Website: apple
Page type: address-validator
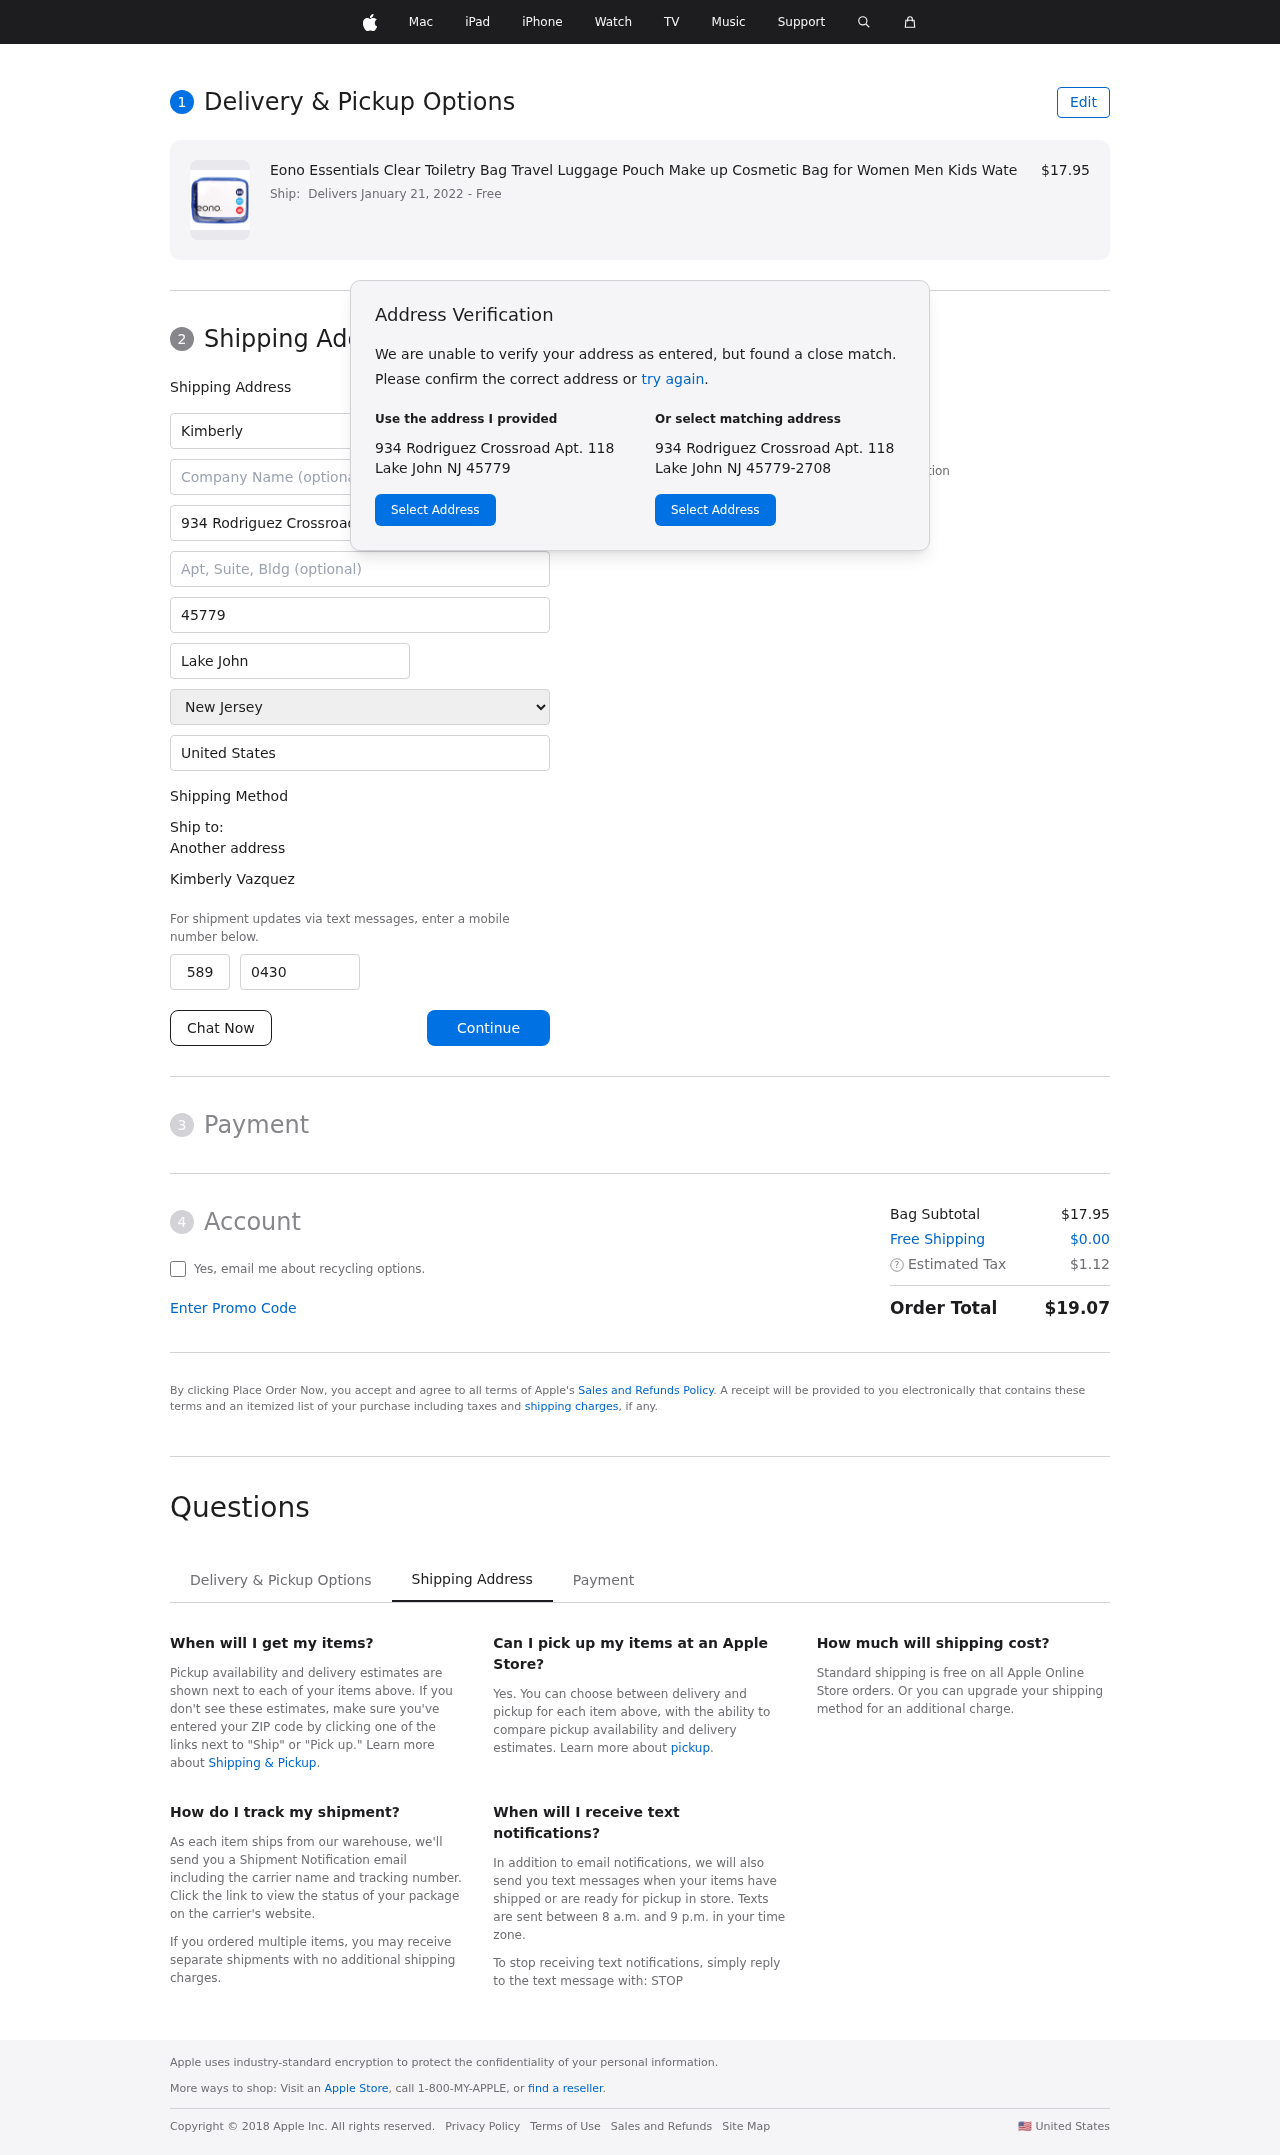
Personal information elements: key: PII_CITY
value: Lake John
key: PII_COUNTRY
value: United States
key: PII_FIRSTNAME
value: Kimberly
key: PII_FULLNAME
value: Kimberly Vazquez
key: PII_LASTNAME
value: Vazquez
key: PII_PHONE_AREA
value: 589
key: PII_PHONE_SUFFIX
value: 0430
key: PII_POSTCODE
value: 45779
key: PII_STATE
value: New Jersey
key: PII_STREET
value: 934 Rodriguez Crossroad Apt. 118
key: PII_CITY_STATE_ZIP
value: Lake John NJ 45779
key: PII_STATE_ABBR
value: NJ
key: PII_POSTCODE_FULL
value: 45779
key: PII_POSTCODE_NUMERIC
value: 45779
Product elements: key: PRODUCT1_NAME
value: Eono Essentials Clear Toiletry Bag Travel Luggage Pouch Make up Cosmetic Bag for Women Men Kids Wate
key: PRODUCT1_PRICE
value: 17.95
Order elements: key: ORDER_DELIVERY_DATE
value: Delivers January 21, 2022
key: ORDER_SUBTOTAL
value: $17.95
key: ORDER_SHIPPING_COST
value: $0.00
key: ORDER_TAX
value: $1.12
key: ORDER_TOTAL
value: $19.07